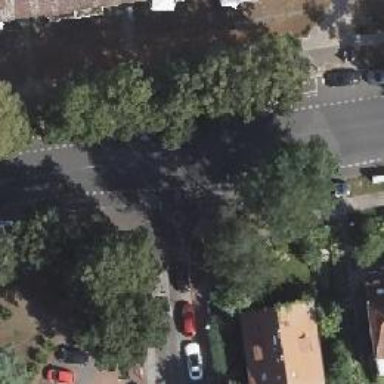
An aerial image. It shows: Residential road with concrete surface.